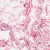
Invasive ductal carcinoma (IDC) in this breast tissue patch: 0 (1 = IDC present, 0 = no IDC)